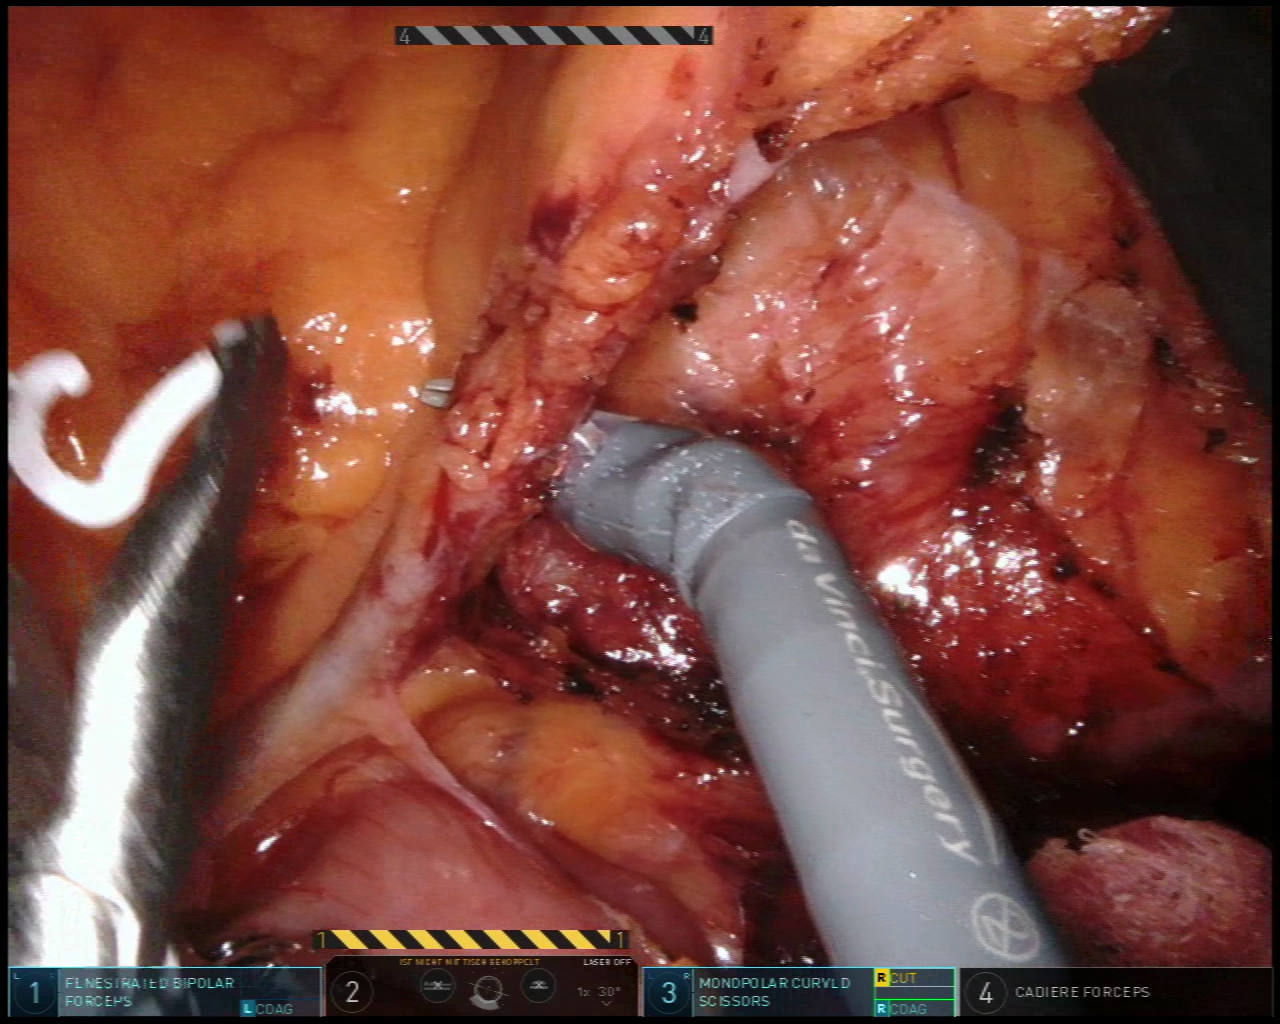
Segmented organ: small_intestine
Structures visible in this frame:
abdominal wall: no
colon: no
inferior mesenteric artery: no
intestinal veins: yes
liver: no
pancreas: no
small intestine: yes
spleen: no
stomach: no
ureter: no
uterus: no
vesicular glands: no